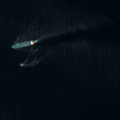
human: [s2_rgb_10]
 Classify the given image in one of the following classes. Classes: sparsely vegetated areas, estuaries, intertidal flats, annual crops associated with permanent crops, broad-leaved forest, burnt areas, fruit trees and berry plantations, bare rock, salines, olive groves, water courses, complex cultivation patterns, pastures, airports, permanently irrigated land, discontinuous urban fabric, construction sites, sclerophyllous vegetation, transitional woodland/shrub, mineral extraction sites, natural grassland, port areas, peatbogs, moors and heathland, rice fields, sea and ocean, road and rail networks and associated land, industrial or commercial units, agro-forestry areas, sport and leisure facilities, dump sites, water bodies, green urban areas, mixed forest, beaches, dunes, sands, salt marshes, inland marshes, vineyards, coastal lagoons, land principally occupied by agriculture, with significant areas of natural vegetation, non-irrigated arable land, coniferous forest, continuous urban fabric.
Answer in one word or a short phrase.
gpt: continuous urban fabric